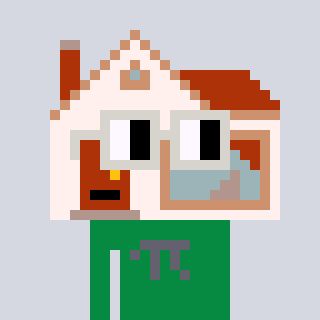
a pixel art character with square light gray glasses, a house-shaped head and a green-colored body on a cool background